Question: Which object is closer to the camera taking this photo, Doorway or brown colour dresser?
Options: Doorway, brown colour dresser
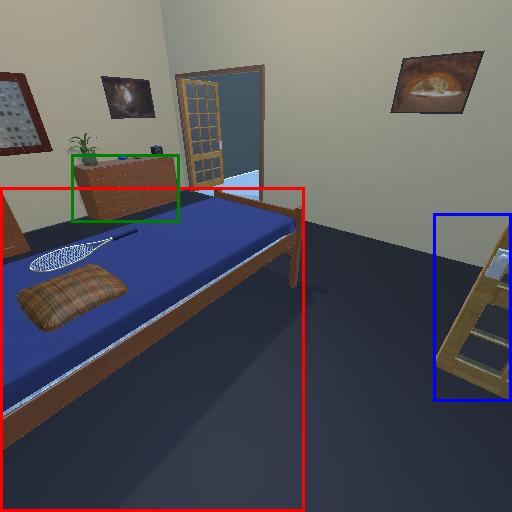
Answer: Doorway